Interaction volume radius: 10 \u00c5
Interaction volume height: 10 \u00c5
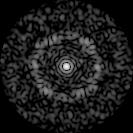
Disorder parameter: 0.8067